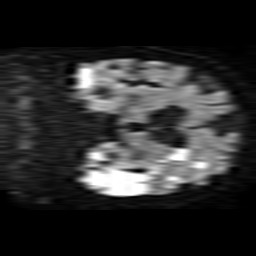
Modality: TRACE
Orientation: coronal
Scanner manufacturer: philips
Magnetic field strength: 1.5 T
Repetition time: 3.689 s
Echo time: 0.09411 s